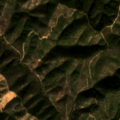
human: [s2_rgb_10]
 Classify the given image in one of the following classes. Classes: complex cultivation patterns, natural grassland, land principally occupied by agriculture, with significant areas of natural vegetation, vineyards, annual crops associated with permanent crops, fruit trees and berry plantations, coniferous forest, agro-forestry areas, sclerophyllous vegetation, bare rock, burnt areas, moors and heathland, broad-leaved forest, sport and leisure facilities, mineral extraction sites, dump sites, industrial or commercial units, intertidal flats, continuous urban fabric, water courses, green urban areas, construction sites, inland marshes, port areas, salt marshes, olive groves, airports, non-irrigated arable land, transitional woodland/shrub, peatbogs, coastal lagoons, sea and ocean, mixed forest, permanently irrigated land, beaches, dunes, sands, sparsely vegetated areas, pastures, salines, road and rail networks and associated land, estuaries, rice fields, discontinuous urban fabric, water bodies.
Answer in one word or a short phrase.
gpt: land principally occupied by agriculture, with significant areas of natural vegetation, broad-leaved forest, transitional woodland/shrub